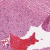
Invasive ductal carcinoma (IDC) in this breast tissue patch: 0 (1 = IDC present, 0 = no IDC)